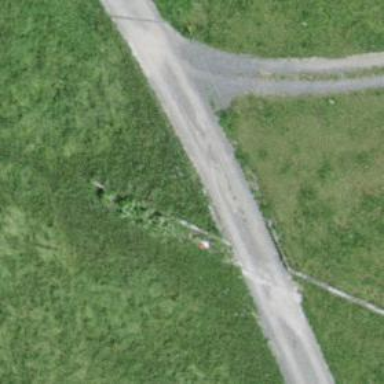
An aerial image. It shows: Unclassified road.